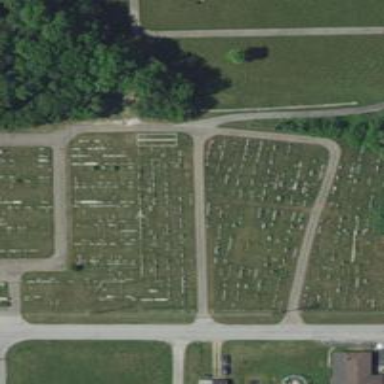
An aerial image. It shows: Cemetery.